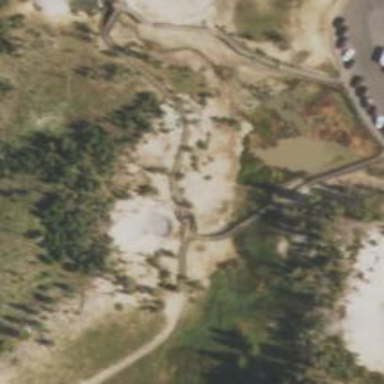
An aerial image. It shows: Natural geyser.